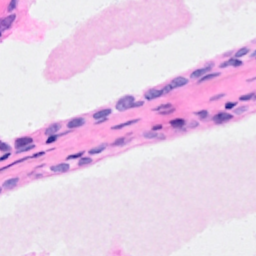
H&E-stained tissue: Breast